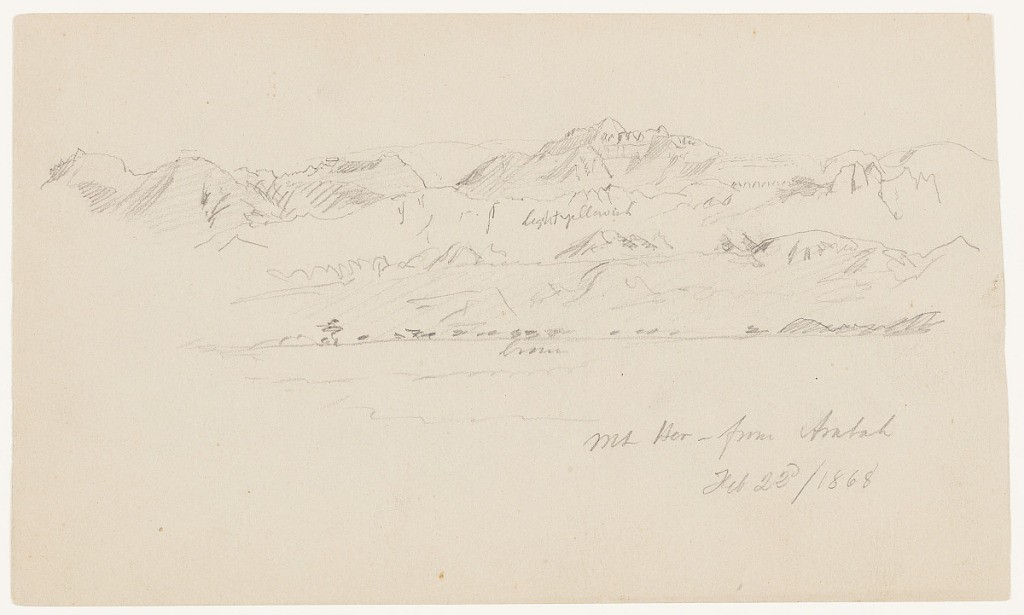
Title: Mt. Hor from Arabah, Palestine
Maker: Frederic Edwin Church, American, 1826–1900
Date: February 22, 1868
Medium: Graphite on gray wove paper; verso: graphite
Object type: Drawing
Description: Landscape sketch showing a view of Mt. Hor in the Mountains of Edom, viewed from the nearby Plains of Arabah. Flat terrain extends from foreground to middle distance, where the mountains begin to rise. Rugged mountain ridges successively ascend as the extend into the distance. The sharp peak of Mt. Hor is visible at upper center.

Verso: Landscape sketch of the mountains of Edom at Mt. Hor from the nearby plain known as Wadi Arabah. Bushes and weeds grow on flat terrain that extends from foreground to middle distance. Rocky, rugged mountains rise in middle distance and become successively taller as they extend into the background. Peak of Mt. Hor visible at right.